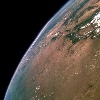
Label: land